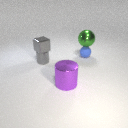
small blue rubber sphere below large green metal sphere